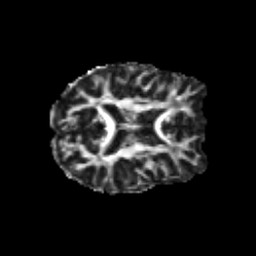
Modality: FA
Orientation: axial
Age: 23
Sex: female
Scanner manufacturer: siemens
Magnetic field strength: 3 T
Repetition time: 3.5 s
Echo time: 0.104 s